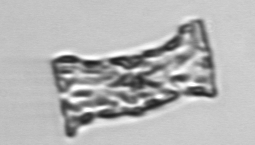
Label: Eucampia